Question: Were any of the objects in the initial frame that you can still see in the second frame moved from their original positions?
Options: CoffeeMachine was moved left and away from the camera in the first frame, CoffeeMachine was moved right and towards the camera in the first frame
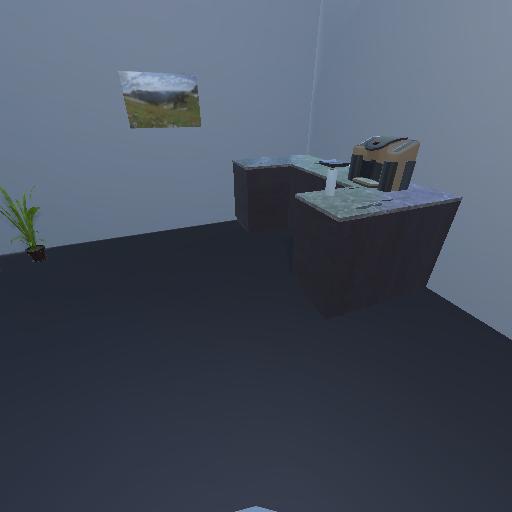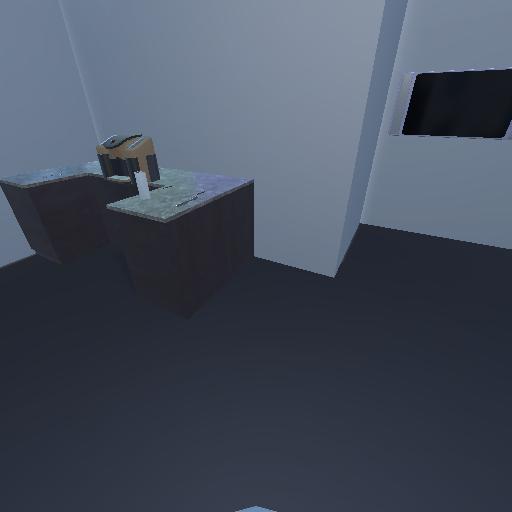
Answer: CoffeeMachine was moved left and away from the camera in the first frame